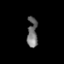
Tissue: skin
Cell type: Myeloid cells
Senescence score: 0.2786
Nuclear area (px): 295
Mean DAPI intensity: 112.508